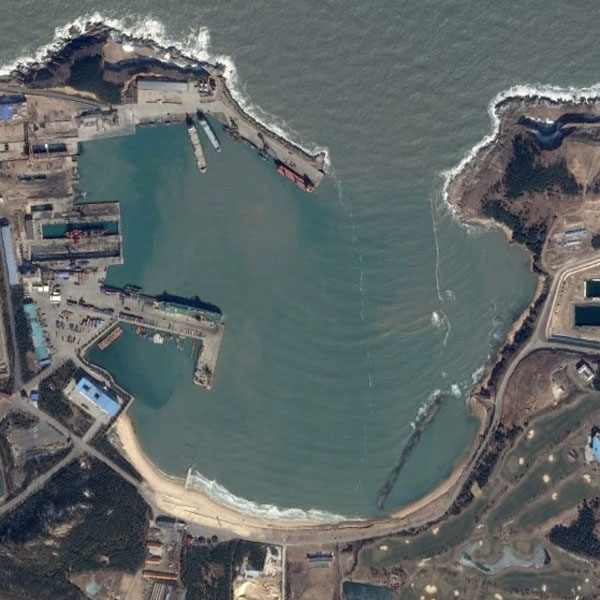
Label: Port